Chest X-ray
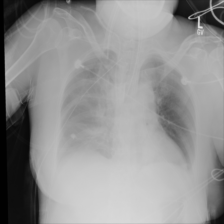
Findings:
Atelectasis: positive
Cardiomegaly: negative
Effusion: negative
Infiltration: negative
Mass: negative
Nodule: negative
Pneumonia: negative
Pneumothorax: negative
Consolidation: positive
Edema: negative
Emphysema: negative
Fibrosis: negative
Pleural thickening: negative
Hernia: negative